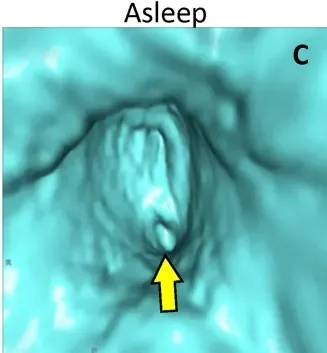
Reconstructed images of four-dimensional computed tomography. (B) Lateral view. The velopharyngeal space remains open at the initial stage of exhalation during wakefulness (white arrow).
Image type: radiology (ct)